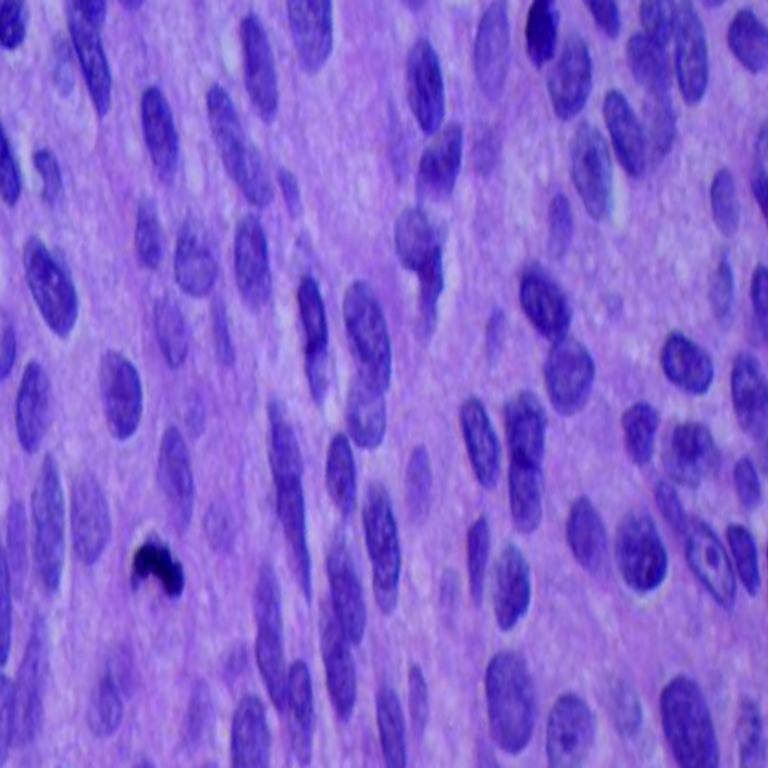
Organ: lung
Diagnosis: squamous carcinomas